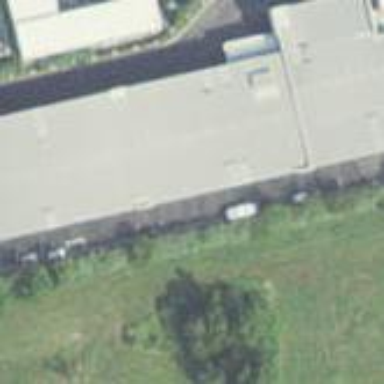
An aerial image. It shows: Commercial building.